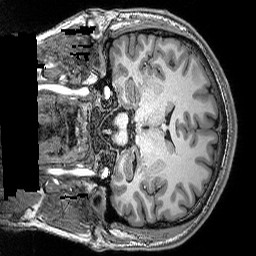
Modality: T1w
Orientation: coronal
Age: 26
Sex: male